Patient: sex F, age 71
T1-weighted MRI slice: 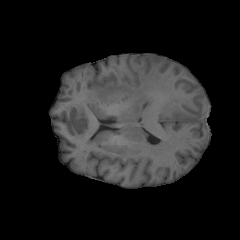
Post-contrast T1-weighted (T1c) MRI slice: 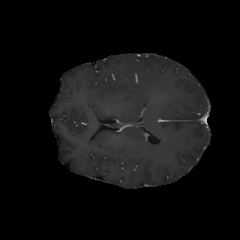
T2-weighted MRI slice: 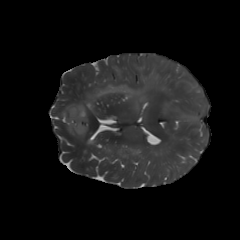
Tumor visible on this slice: yes
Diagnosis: Glioblastoma, IDH-wildtype
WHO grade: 4